Question: Hi guys I am new to javascript and php and I have a problem
I'd like to sum the looped text box but I am lack at logics
here is the code
'''
<form name="rec" action="this.php" method="post" >
<?php
$x = 0;
while($x<=5){
$x++;
echo "<input type='text' name='n". $x."' id='n". $x."'>< input type='text' name='y". $x."' id='y". $x."'>
<input type='text' name='res". $x."' id='res". $x."'>";
}
?>
<input type="button" value="Compute" onclicked="compute()">
</form>
< script >
ctr = 0<
while(ctr<=5){
ctr++;
x = Number(document.getElementById("n"+ctr).value)
y = Number(document.getElementById("y"+ctr).value)
ans = x+y;
document.getElementById("res"+ctr).value = ans;
}
< /script>
'''
I would like to get the out put of like this

Thank you I am not really specific :D
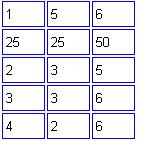
Answer: try this
'''
<form name="rec" action="#" method="post">
<?php
$x = 0;
while($x<=5){
$x++;
echo "<input type='text' name='n". $x."' id='n". $x."'><input type='text' name='y". $x."' id='y". $x."'>
<input type='text' name='res". $x."' id='res". $x."'><br>";
}
?>
<input type="button" value="Compute" onclick="compute()">
</form>
<script>
function compute()
{
var ctr = 0;
while(ctr<=5){
ctr++;
var x = Number(document.getElementById("n"+ctr).value);
var y = Number(document.getElementById("y"+ctr).value);
var ans = x+y;
document.getElementById("res"+ctr).value = ans;
}
}
</script>
'''